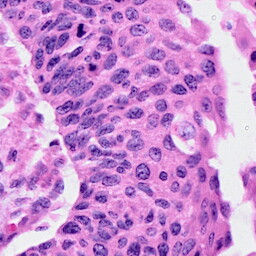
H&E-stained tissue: Cervix